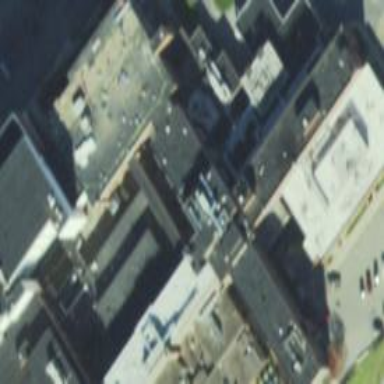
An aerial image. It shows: Hospital building.